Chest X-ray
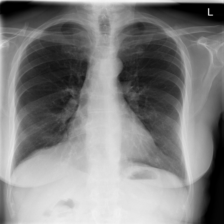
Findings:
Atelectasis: negative
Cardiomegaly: negative
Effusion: negative
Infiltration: negative
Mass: negative
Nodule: negative
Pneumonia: negative
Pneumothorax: negative
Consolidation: negative
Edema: negative
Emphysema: negative
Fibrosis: negative
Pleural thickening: negative
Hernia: negative